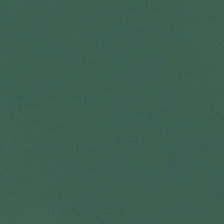
Land cover: lake_pond